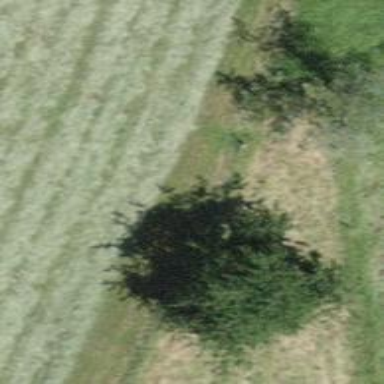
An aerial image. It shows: Single tag "natural: tree."